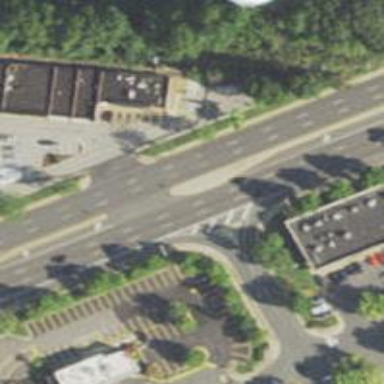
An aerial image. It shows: Unmarked road crossing.